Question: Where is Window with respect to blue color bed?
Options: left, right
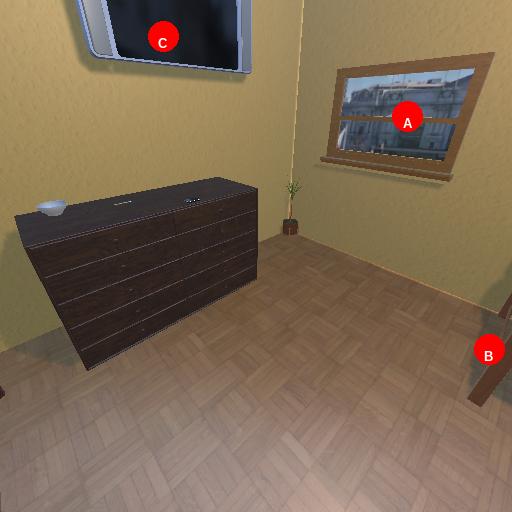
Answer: left